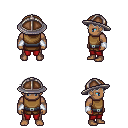
a pixel art fantasy rpg character, male body template, human, dark skin, leather chest armor, red pants, gray short bangs hairstyle, chain helm, white cloth bracers, four views (front, back, left, right), 2x2 character sprite sheet, small pixel art, hard edges, no anti-aliasing